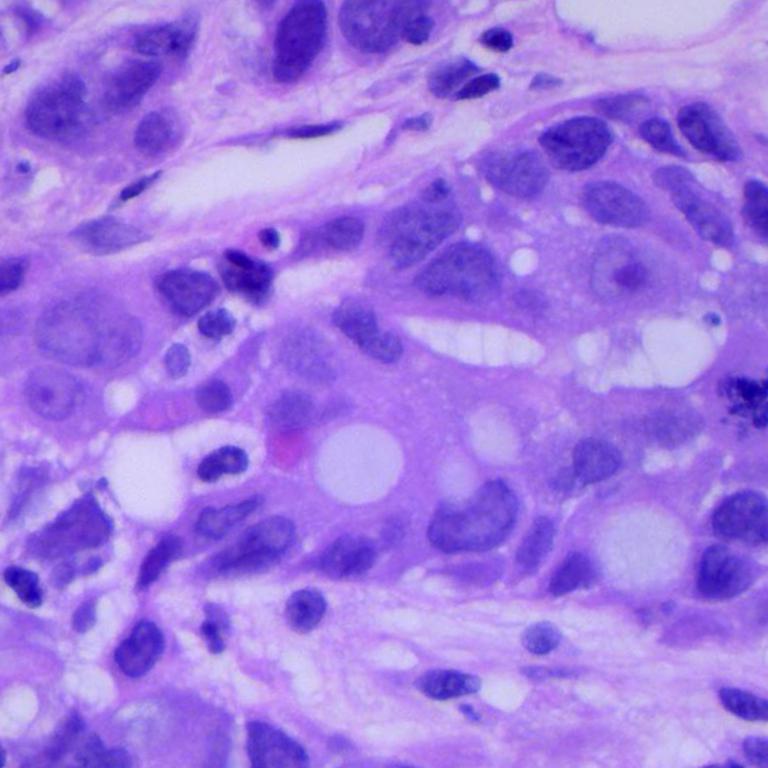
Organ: lung
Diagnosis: adenocarcinomas